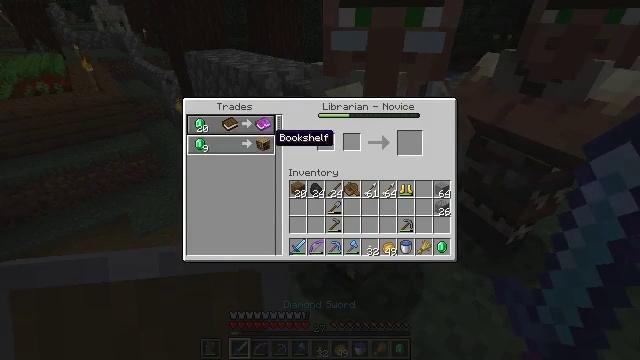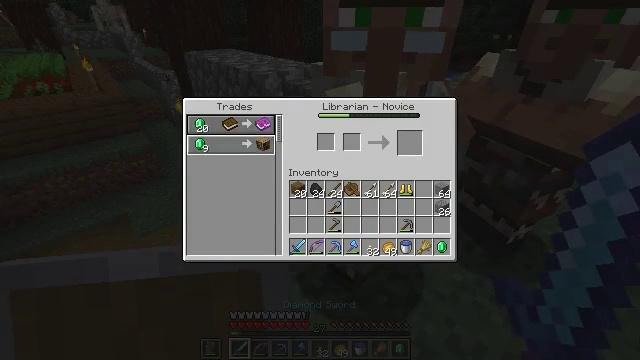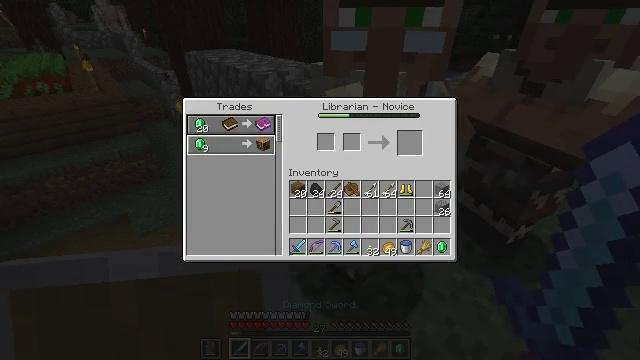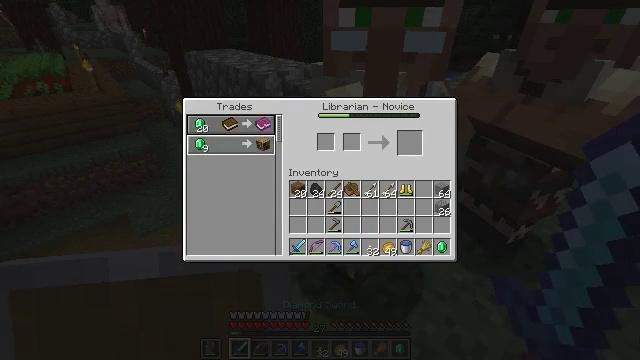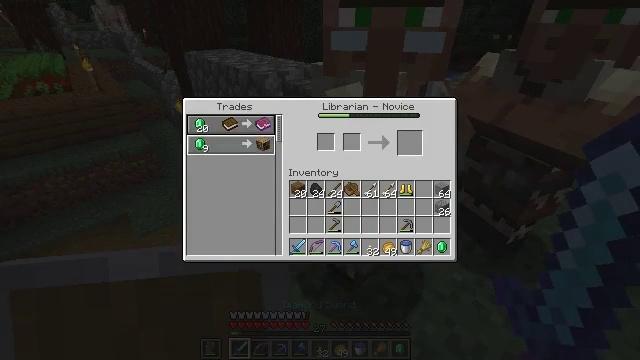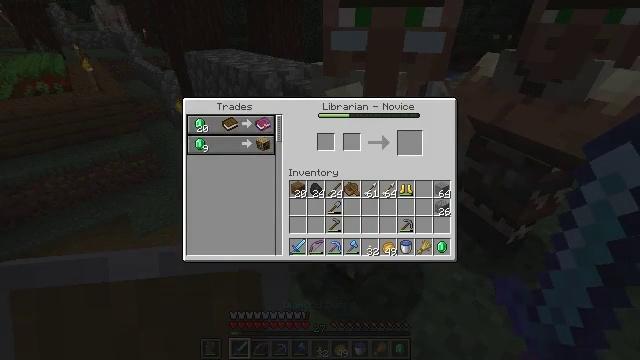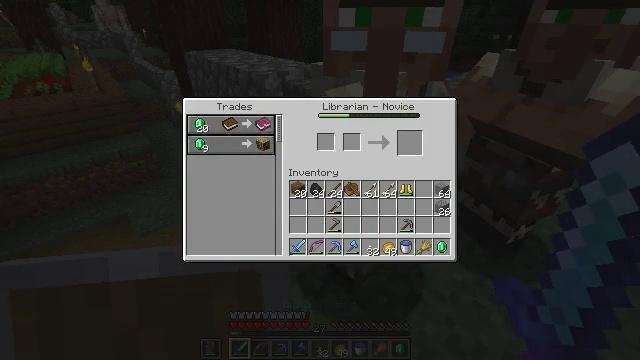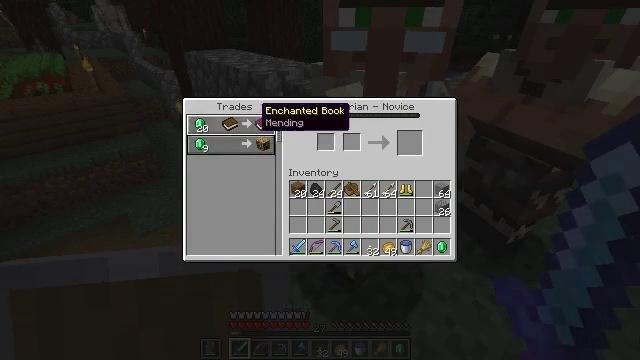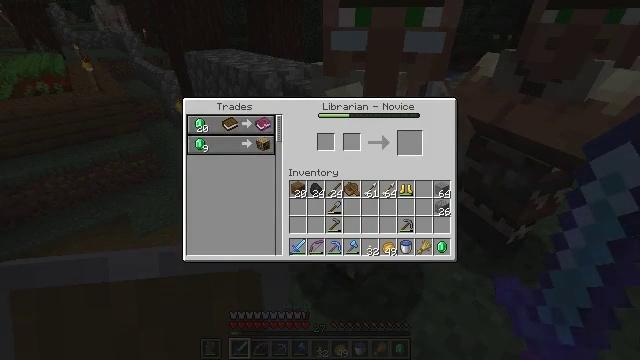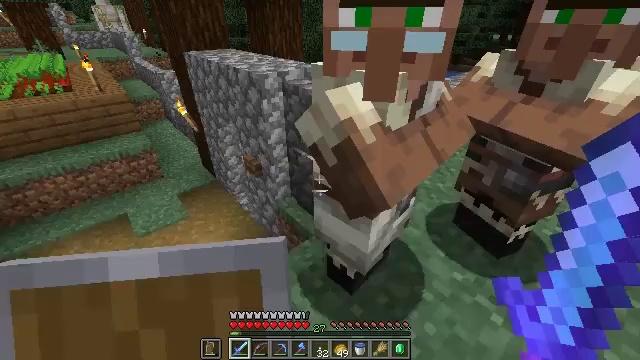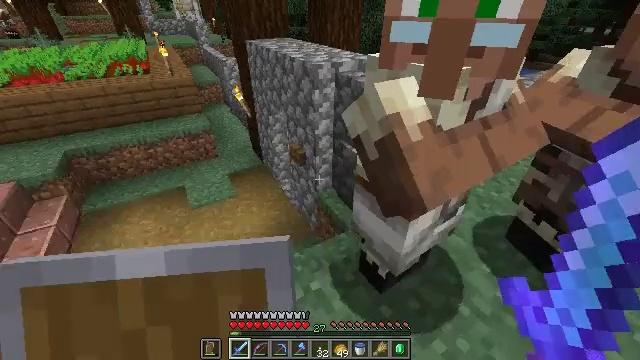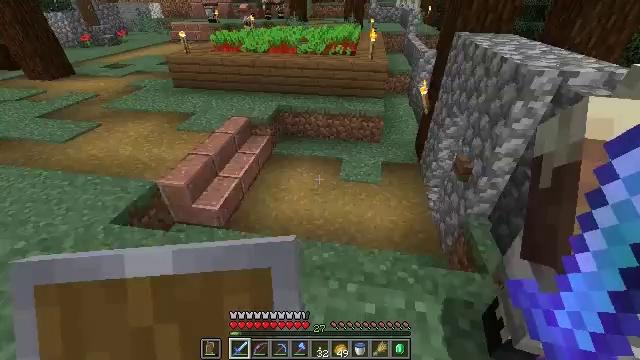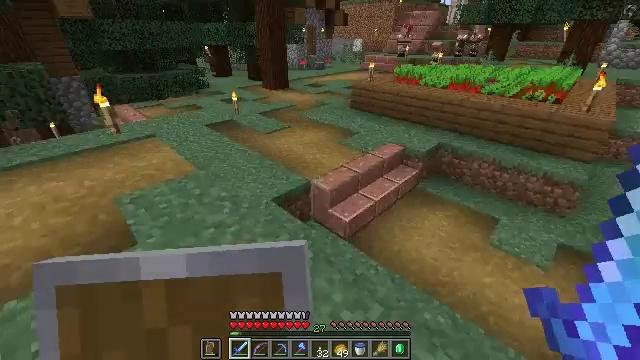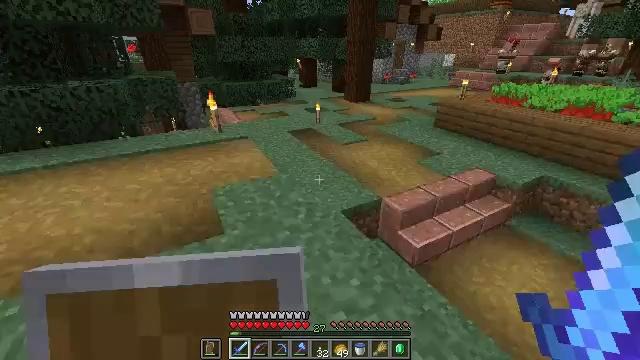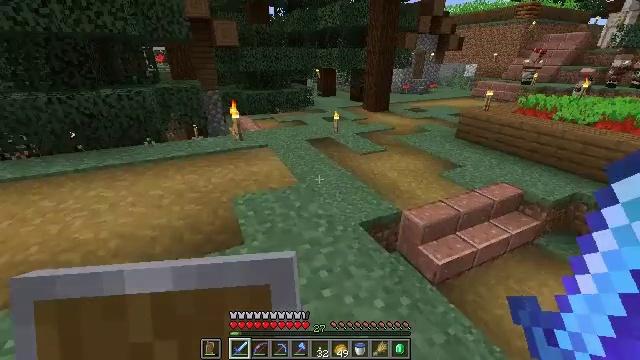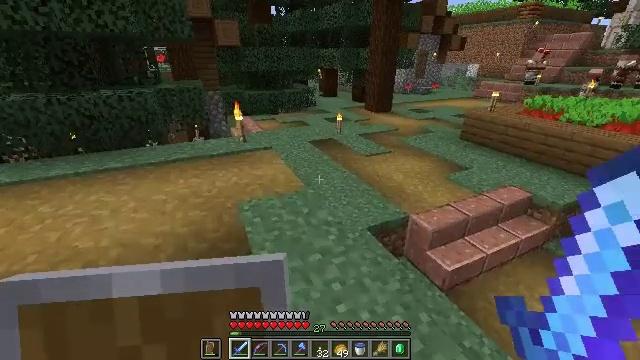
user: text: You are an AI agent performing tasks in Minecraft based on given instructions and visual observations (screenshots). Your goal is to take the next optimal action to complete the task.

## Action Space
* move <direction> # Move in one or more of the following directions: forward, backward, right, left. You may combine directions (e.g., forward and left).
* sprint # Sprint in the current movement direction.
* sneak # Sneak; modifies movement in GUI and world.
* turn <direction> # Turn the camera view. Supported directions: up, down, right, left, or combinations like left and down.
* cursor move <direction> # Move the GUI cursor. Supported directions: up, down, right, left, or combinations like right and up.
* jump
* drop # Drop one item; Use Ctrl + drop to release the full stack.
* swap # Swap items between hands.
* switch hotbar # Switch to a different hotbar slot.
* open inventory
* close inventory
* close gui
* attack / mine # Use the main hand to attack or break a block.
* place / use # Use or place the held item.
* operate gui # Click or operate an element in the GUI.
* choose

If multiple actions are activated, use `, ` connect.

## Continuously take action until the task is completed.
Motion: motion action
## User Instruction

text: Pull up beetroots from the soil.
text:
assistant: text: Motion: cursor move left
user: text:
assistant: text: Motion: no_op
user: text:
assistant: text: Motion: no_op
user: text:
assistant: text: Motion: no_op
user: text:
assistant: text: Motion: cursor move right and down
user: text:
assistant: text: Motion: cursor move right
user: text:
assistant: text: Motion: cursor move left and up
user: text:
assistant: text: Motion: cursor move left
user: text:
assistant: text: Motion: no_op
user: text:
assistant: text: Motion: turn left and down, close gui
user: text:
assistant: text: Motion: turn left and down
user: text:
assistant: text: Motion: move left, turn left and up
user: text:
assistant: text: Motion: move forward and move left, turn left and up
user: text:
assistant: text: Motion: move forward and move left, turn left and up
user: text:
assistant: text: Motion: move forward, sprint
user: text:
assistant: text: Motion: move forward, sprint
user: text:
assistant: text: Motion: move forward, sprint
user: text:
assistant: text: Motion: move forward, turn right and down
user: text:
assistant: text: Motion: move forward, turn right
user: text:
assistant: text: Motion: move forward, turn right
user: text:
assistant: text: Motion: move forward
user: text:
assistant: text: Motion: move forward
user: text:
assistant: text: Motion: move forward
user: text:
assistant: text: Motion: move forward
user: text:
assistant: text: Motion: move forward, turn right
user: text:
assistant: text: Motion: move forward
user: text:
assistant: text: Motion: move forward
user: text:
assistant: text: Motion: move forward, turn right
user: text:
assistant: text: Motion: move forward, turn right and up
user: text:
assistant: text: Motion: move forward, turn right and up